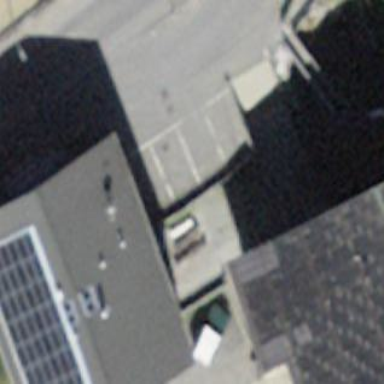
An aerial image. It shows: Public building.